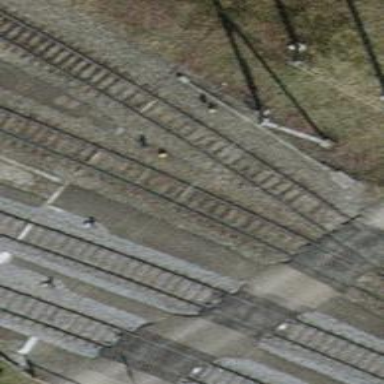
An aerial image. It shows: Railway yard with electrified contact lines.